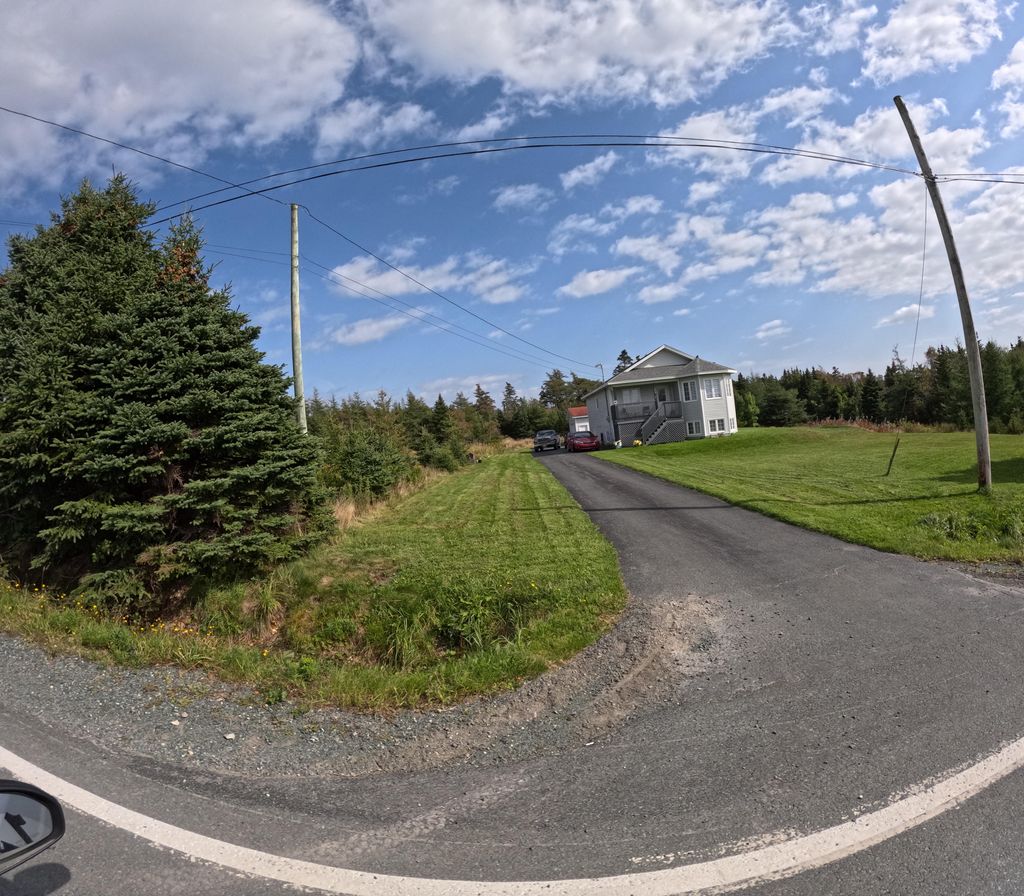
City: st_johns